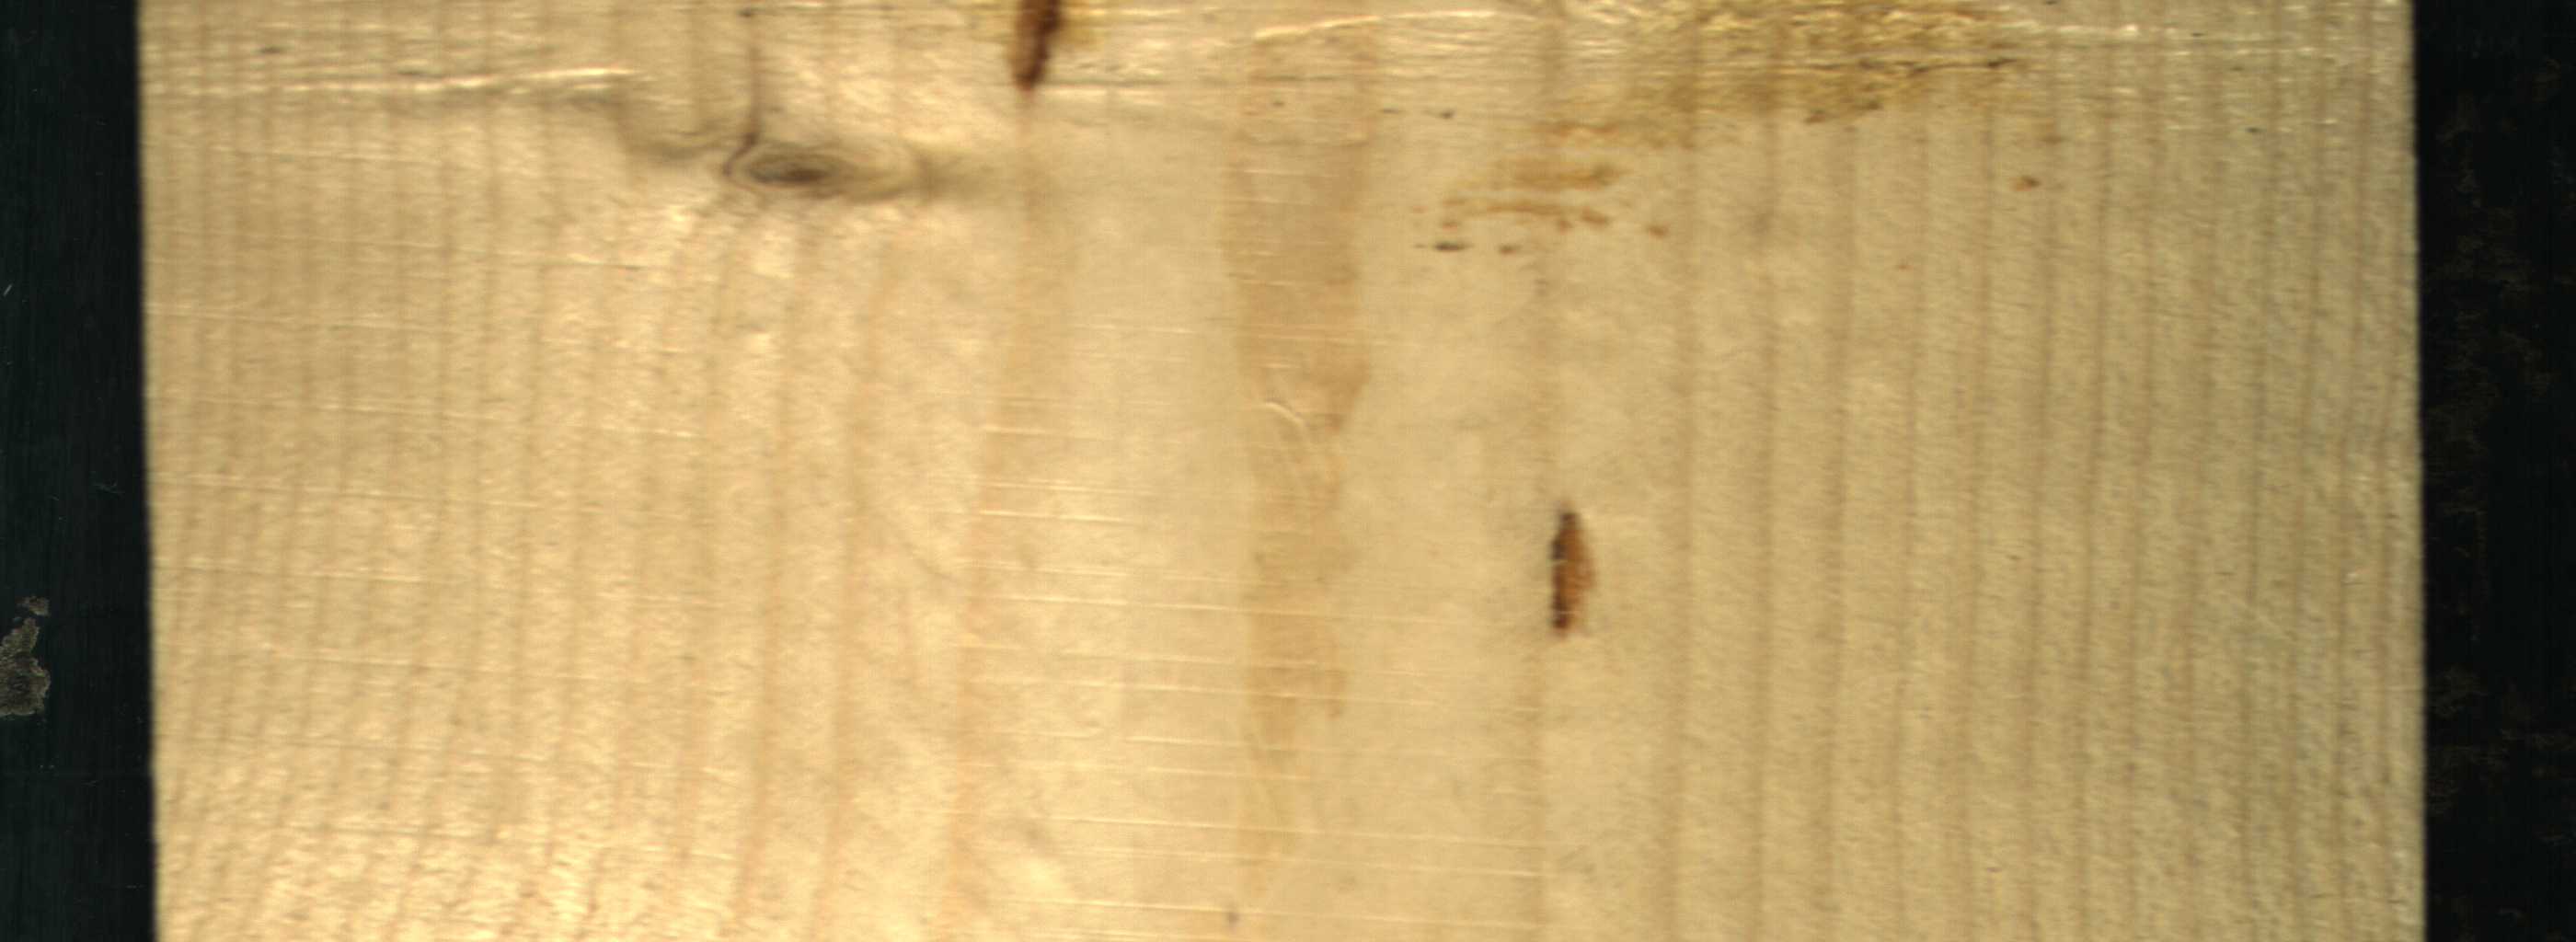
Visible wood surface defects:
resin
resin
resin
Live_Knot